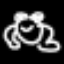
Label: frog